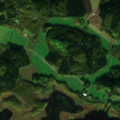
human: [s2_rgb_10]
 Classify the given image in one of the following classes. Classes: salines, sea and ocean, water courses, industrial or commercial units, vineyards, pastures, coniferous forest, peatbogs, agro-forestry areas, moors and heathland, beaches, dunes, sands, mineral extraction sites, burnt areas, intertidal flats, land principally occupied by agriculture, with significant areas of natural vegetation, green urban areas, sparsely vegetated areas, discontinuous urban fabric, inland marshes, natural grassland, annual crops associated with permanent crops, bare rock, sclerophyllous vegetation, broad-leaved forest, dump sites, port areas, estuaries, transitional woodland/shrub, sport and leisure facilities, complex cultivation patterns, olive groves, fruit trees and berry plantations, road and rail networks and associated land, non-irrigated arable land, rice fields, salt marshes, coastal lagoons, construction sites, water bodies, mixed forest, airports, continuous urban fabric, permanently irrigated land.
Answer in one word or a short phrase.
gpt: land principally occupied by agriculture, with significant areas of natural vegetation, mixed forest, water bodies